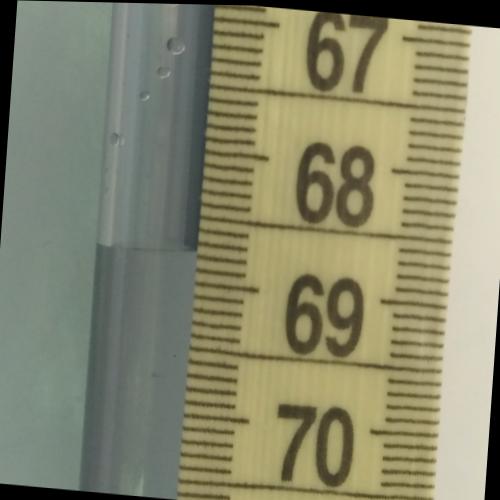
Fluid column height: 68.8 cm